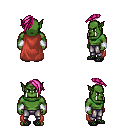
a pixel art fantasy rpg character, male body template, orc, green skin, maroon cape, metal pants, pink long mohawk hairstyle, white cloth bracers, ghillies, four views (front, back, left, right), 2x2 character sprite sheet, small pixel art, hard edges, no anti-aliasing